Chest X-ray:
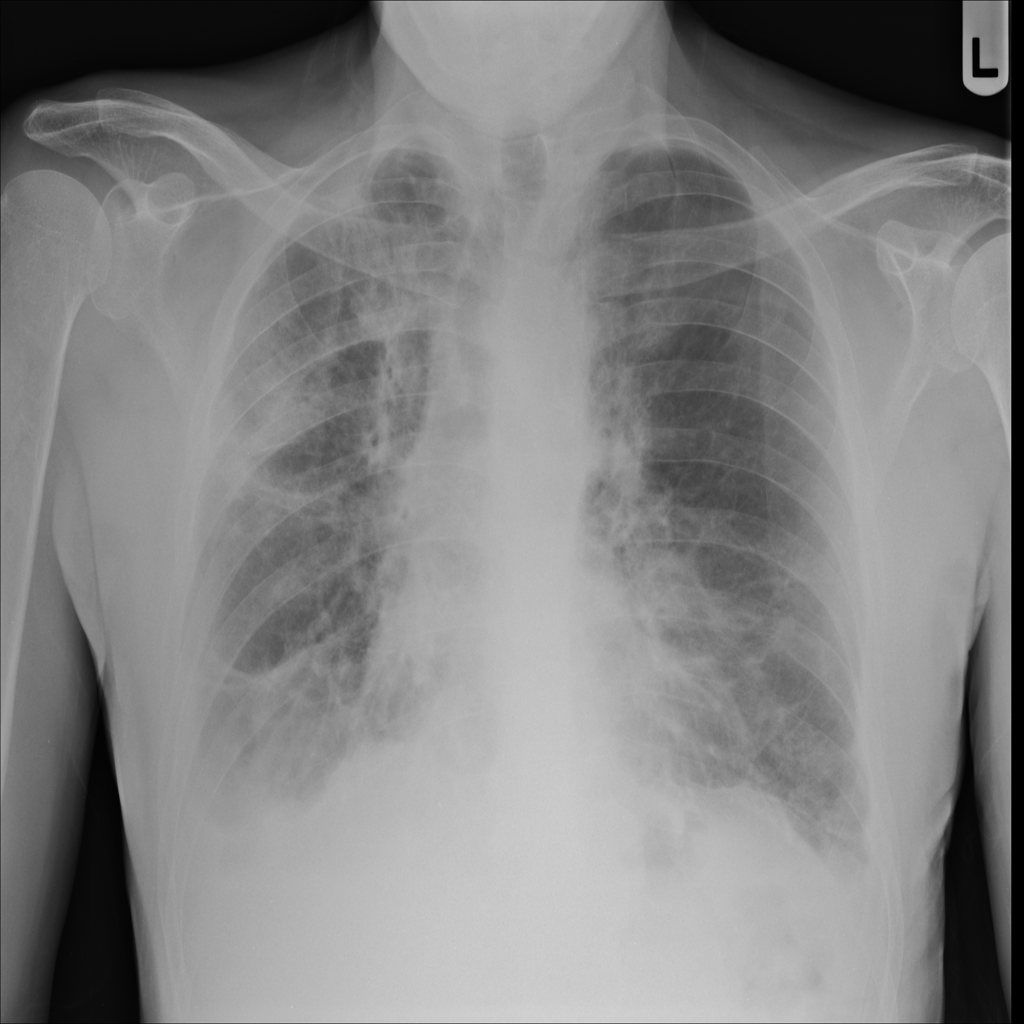
Findings: Consolidation, Effusion, Emphysema
No abnormal finding: no